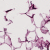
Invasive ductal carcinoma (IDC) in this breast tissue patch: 0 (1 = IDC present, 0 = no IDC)